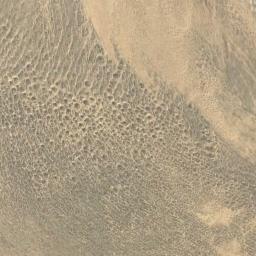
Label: desert